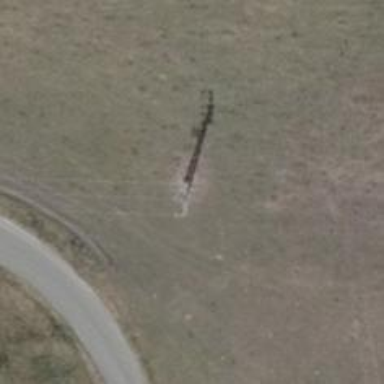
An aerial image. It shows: Power pole.